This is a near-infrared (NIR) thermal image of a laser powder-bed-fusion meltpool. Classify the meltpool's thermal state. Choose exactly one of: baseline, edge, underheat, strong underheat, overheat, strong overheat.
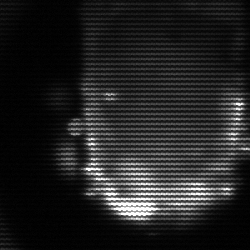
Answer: baseline